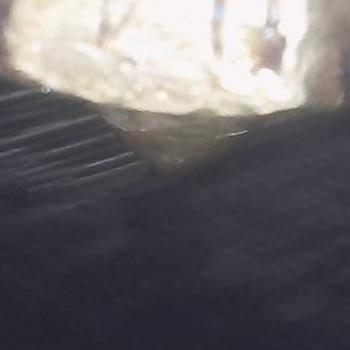
Flow rate: 300%